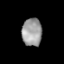
Tissue: lung
Cell type: Fibroblasts
Senescence score: 0.5913
Nuclear area (px): 544
Mean DAPI intensity: 156.693